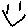
Label: smiley face